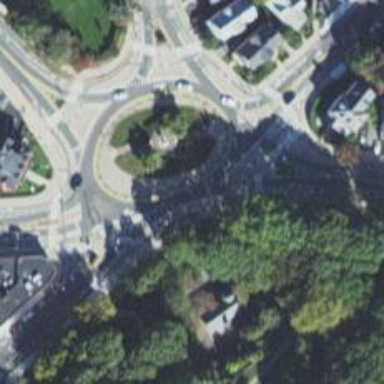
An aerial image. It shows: Secondary road with asphalt surface leading to roundabout.